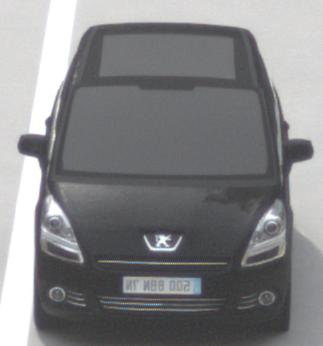
Make: Peugeot
Model: 5008 120 VTi
Detailed model: 5008 (I) Van
Model produced from: 2009/10
Model produced until: 2011/07
Doors: 5
Color: black
Road condition: dry road
Daytime: morning or afternoon
Contrast: low contrast